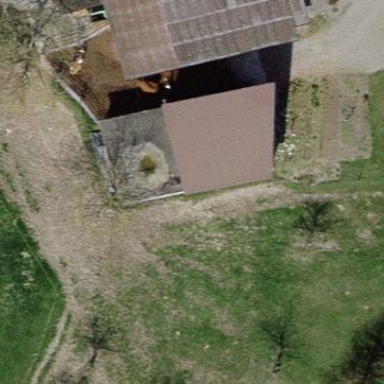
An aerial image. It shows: Skillion-roofed farm auxiliary building.